Interaction volume radius: 10 \u00c5
Interaction volume height: 15 \u00c5
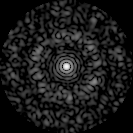
Disorder parameter: 0.8013